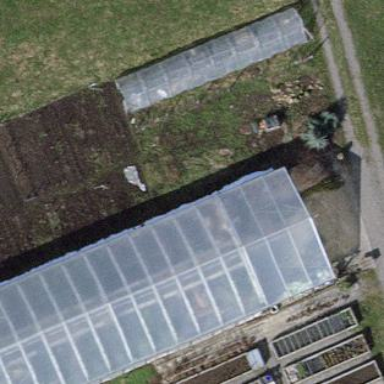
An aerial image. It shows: Greenhouse.